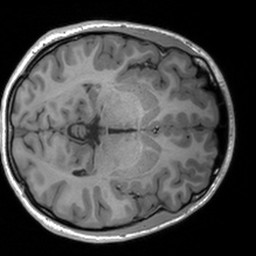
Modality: T1w
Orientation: axial
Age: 20
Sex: male
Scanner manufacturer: siemens
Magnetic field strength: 3 T
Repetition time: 1.9 s
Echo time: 0.00226 s